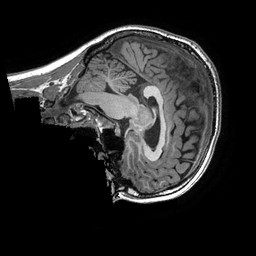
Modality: T1w
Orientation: sagittal
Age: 33
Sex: female
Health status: healthy
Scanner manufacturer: ge